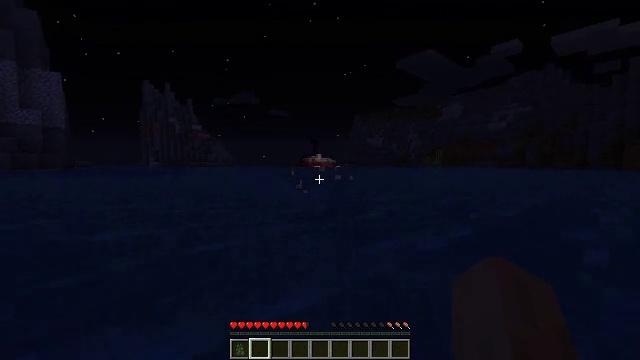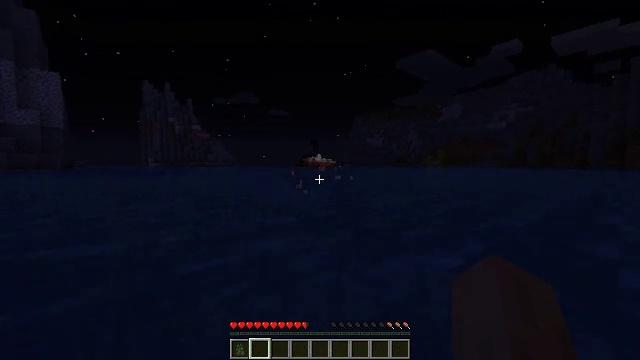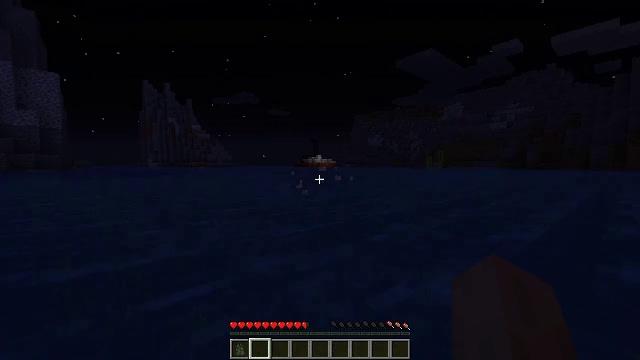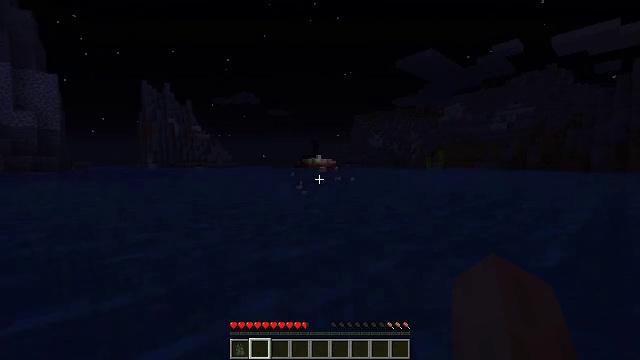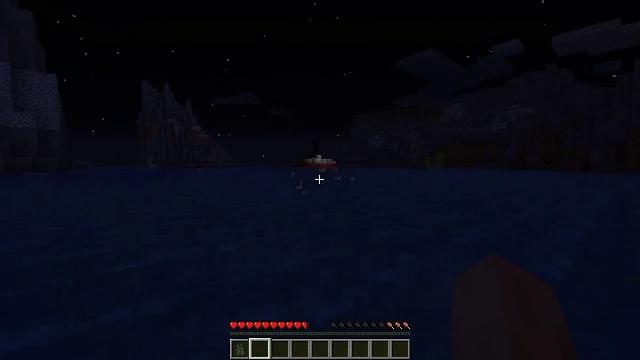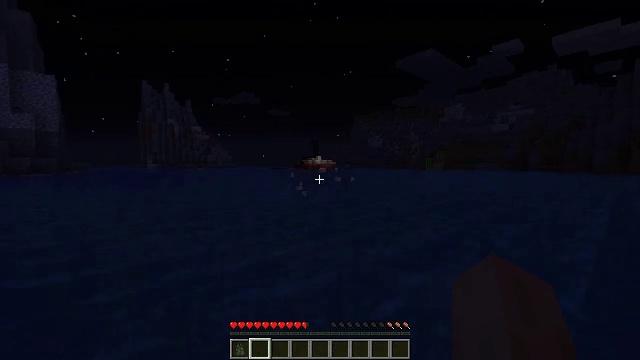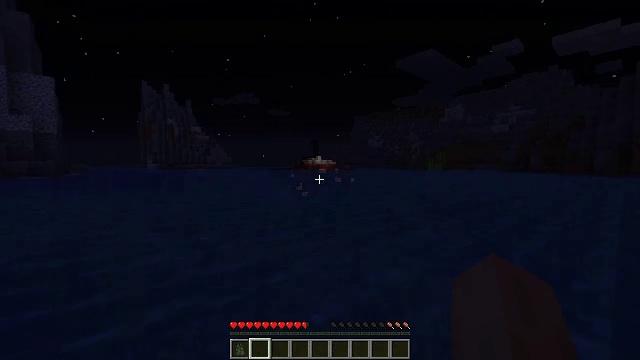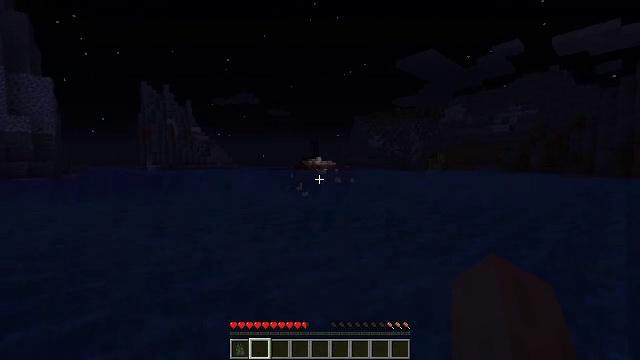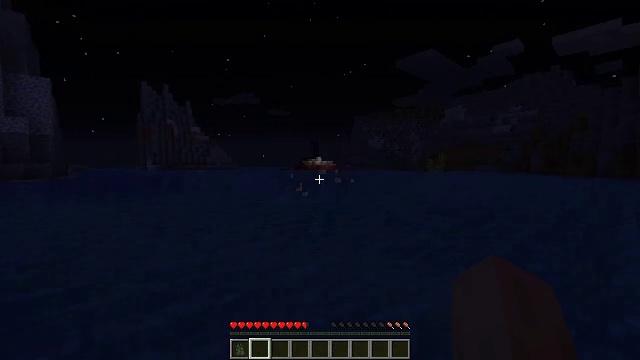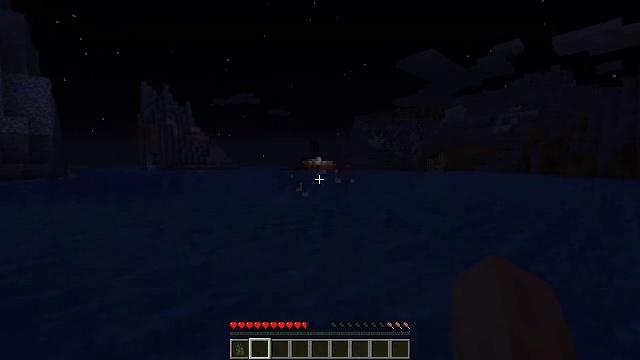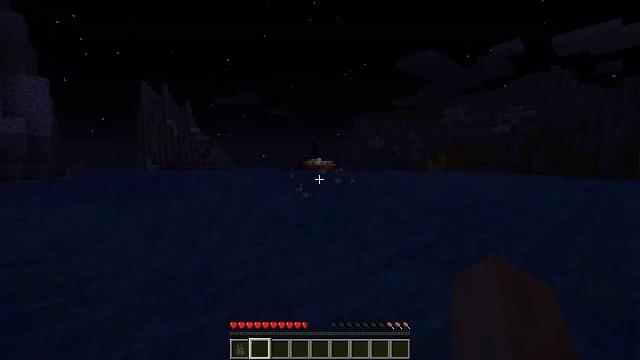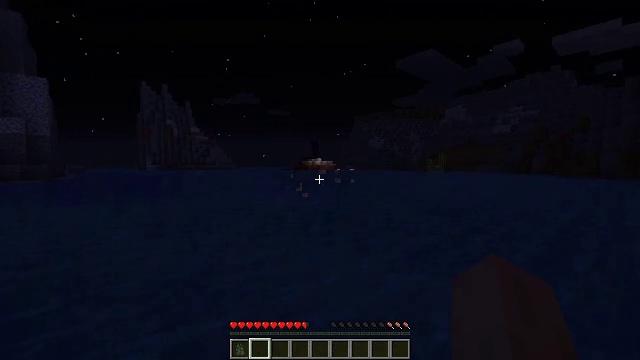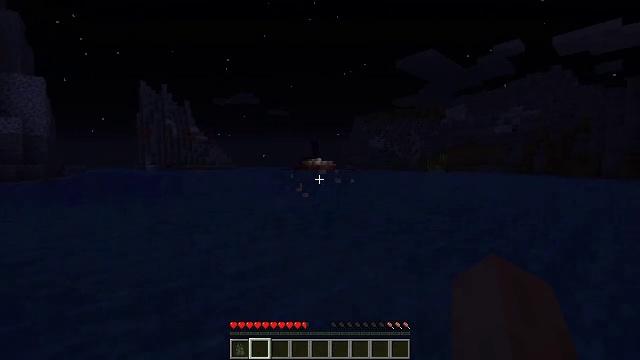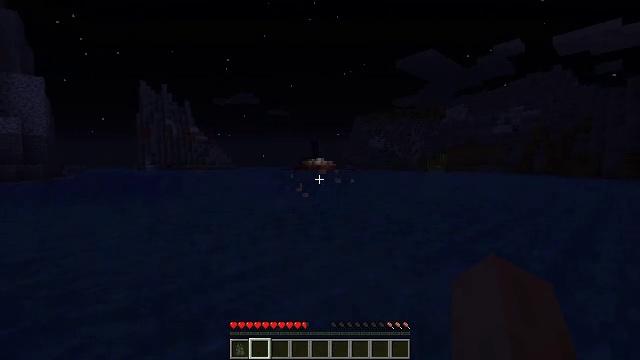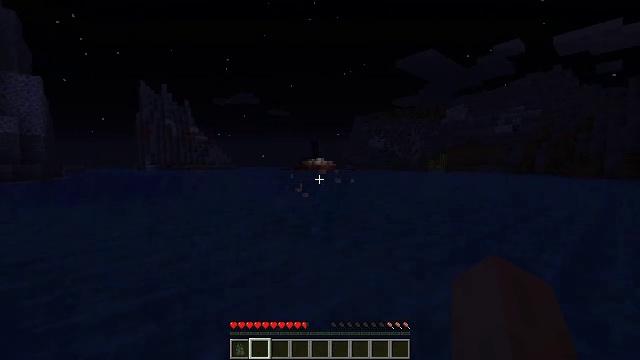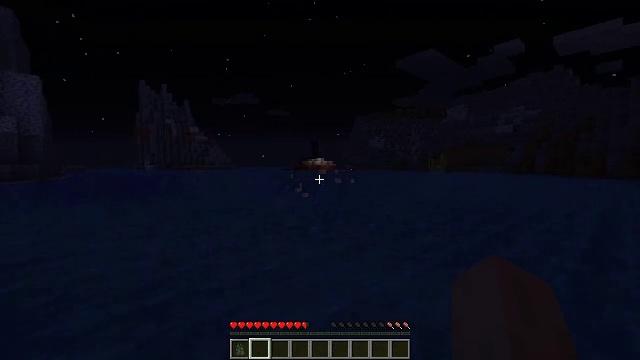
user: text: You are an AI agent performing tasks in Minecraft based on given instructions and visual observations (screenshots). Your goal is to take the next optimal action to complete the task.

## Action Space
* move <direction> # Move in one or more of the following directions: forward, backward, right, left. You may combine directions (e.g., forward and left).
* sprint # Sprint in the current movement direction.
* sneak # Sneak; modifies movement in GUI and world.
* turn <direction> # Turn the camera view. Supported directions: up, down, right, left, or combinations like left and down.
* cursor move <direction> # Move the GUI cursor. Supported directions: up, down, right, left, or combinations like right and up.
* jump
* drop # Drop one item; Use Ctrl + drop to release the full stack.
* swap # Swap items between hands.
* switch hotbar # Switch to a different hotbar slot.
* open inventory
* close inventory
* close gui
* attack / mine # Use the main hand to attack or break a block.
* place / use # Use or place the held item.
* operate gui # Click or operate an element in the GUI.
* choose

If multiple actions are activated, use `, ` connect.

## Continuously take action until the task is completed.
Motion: motion action
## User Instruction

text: Mine the sea lantern from the ocean monument.
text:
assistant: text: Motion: move forward, jump
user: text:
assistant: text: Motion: move forward, jump
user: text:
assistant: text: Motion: move forward, jump
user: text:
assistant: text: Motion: move forward, jump
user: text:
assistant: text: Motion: move forward, jump
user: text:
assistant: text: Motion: move forward
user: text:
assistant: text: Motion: move forward
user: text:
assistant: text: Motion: move forward
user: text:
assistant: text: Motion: move forward
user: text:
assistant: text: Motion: move forward
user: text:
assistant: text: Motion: move forward
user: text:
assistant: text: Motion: move forward
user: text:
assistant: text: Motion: move forward
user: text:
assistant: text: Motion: move forward
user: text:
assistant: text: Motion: move forward
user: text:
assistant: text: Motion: move forward
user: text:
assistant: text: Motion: move forward
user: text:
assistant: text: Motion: move forward
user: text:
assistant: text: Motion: move forward
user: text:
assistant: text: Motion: move forward
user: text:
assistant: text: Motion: move forward
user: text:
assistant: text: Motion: move forward
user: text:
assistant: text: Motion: move forward
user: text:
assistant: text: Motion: move forward
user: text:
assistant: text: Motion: move forward
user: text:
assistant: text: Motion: move forward
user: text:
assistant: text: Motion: move forward
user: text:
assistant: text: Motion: move forward
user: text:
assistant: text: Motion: move forward
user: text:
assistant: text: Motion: move forward